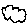
Label: cloud